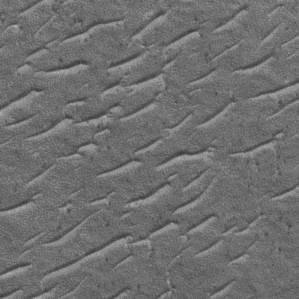
Label: frost